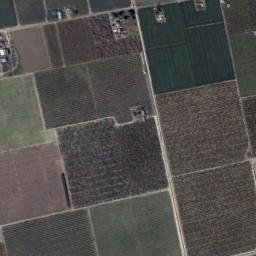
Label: rectangular_farmland